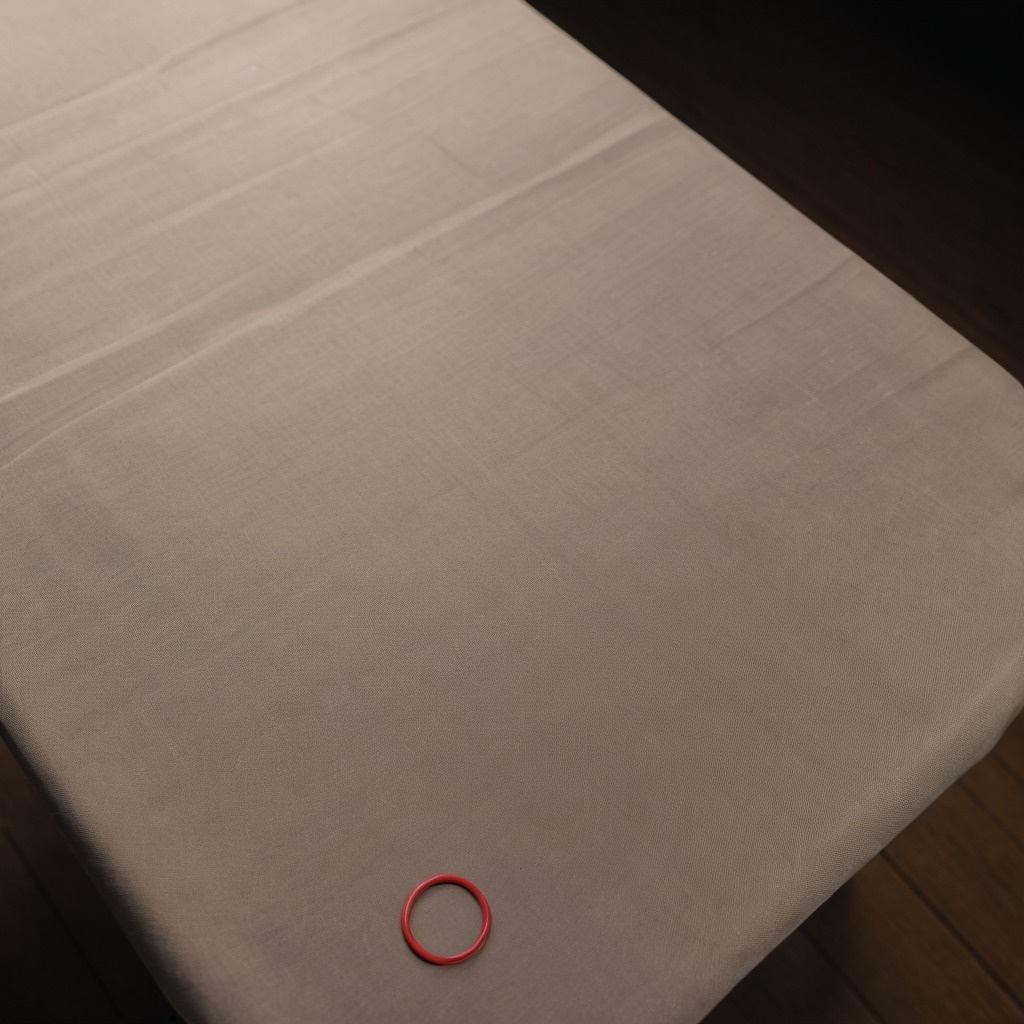
A rubber O-ring lies on the wooden table.